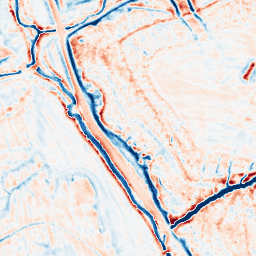
Category: edge_preserving
Decomposition family: bilateral
Decomposition parameters: d: 15
sigma_color: 25
sigma_space: 25
Upsampling method: regularized
Upsampling parameters: scale: 2
lambda_reg: 0.01
Upsampling scale: 2